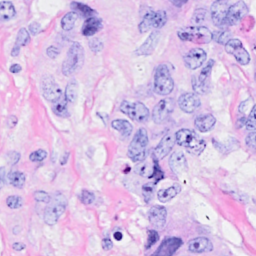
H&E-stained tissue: Breast